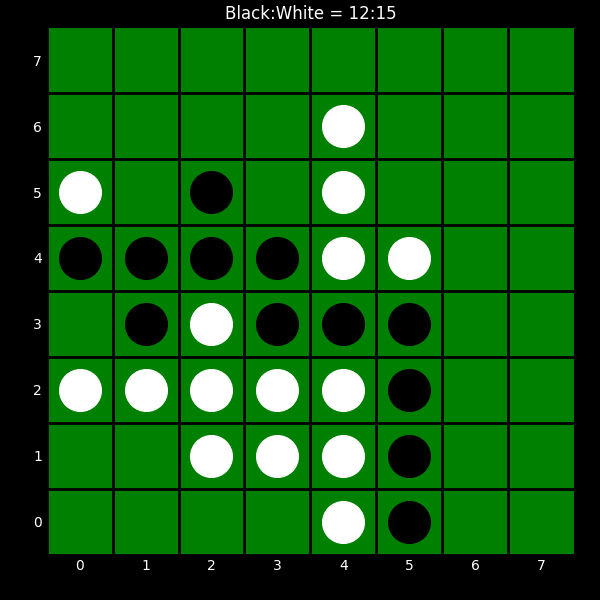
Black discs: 12
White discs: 15